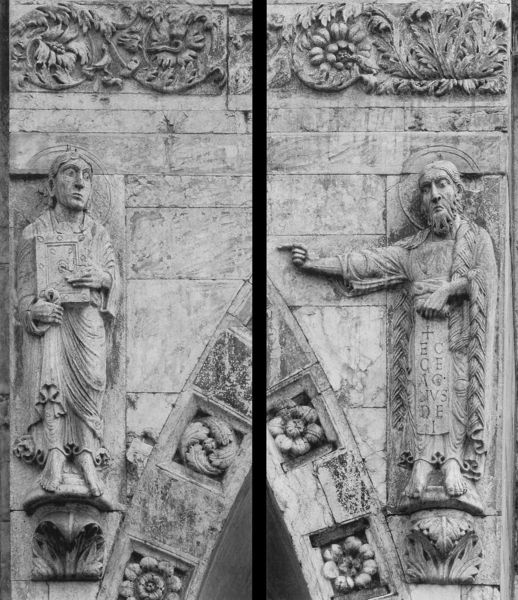
Titel: Dom S. Giorgio in Ferrara
Standort: Ferrara, Dom S. Giorgio (EU - I - Emilia-Romagna)
Schlagwörter: umhang, blume, blumen, geste, grau, marmor, männer, tür, blüten, gebäude, haus, bart, architektur, bibel, falten, sockel, stehen, stein, kirche, gewand, haare, gewänder, gotik, skulptur, relief, schrift, bogen, fassade, zwei, mauer, figuren, zeigefinger, zopf, floral, ornamente, verzierung, bildhauerei, faltenwurf, plastik, zeigen, stola, tor, foto, eingang, buch, text, fries, portal, heiligenschein, skulpturen, quader, statuen, nimbus, spitzbogen, christlich, mittelalter, schriftrolle, heilige, heilig, rosetten, schnitzereien, pferdeschwanz, tonsur, pluviale, naumburg, domfiguren, heilgenscheine